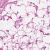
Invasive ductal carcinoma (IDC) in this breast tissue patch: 0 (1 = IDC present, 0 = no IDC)